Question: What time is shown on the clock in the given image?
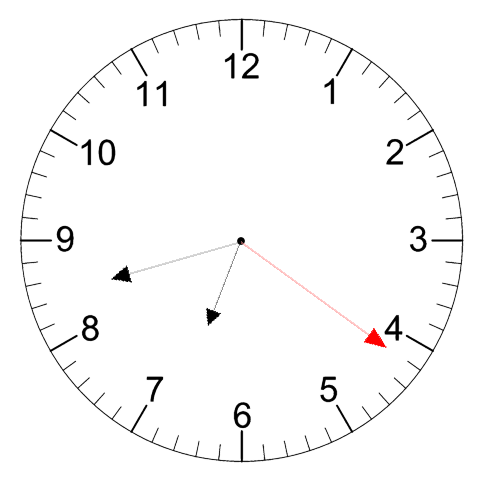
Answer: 06:42:21